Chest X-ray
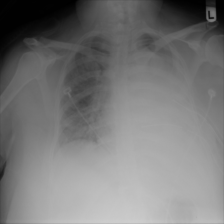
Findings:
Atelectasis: positive
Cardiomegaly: negative
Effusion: negative
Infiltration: negative
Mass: negative
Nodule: negative
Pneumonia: negative
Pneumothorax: negative
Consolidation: negative
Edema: negative
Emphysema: negative
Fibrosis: negative
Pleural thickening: negative
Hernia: negative